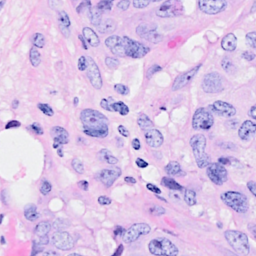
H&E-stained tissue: Breast